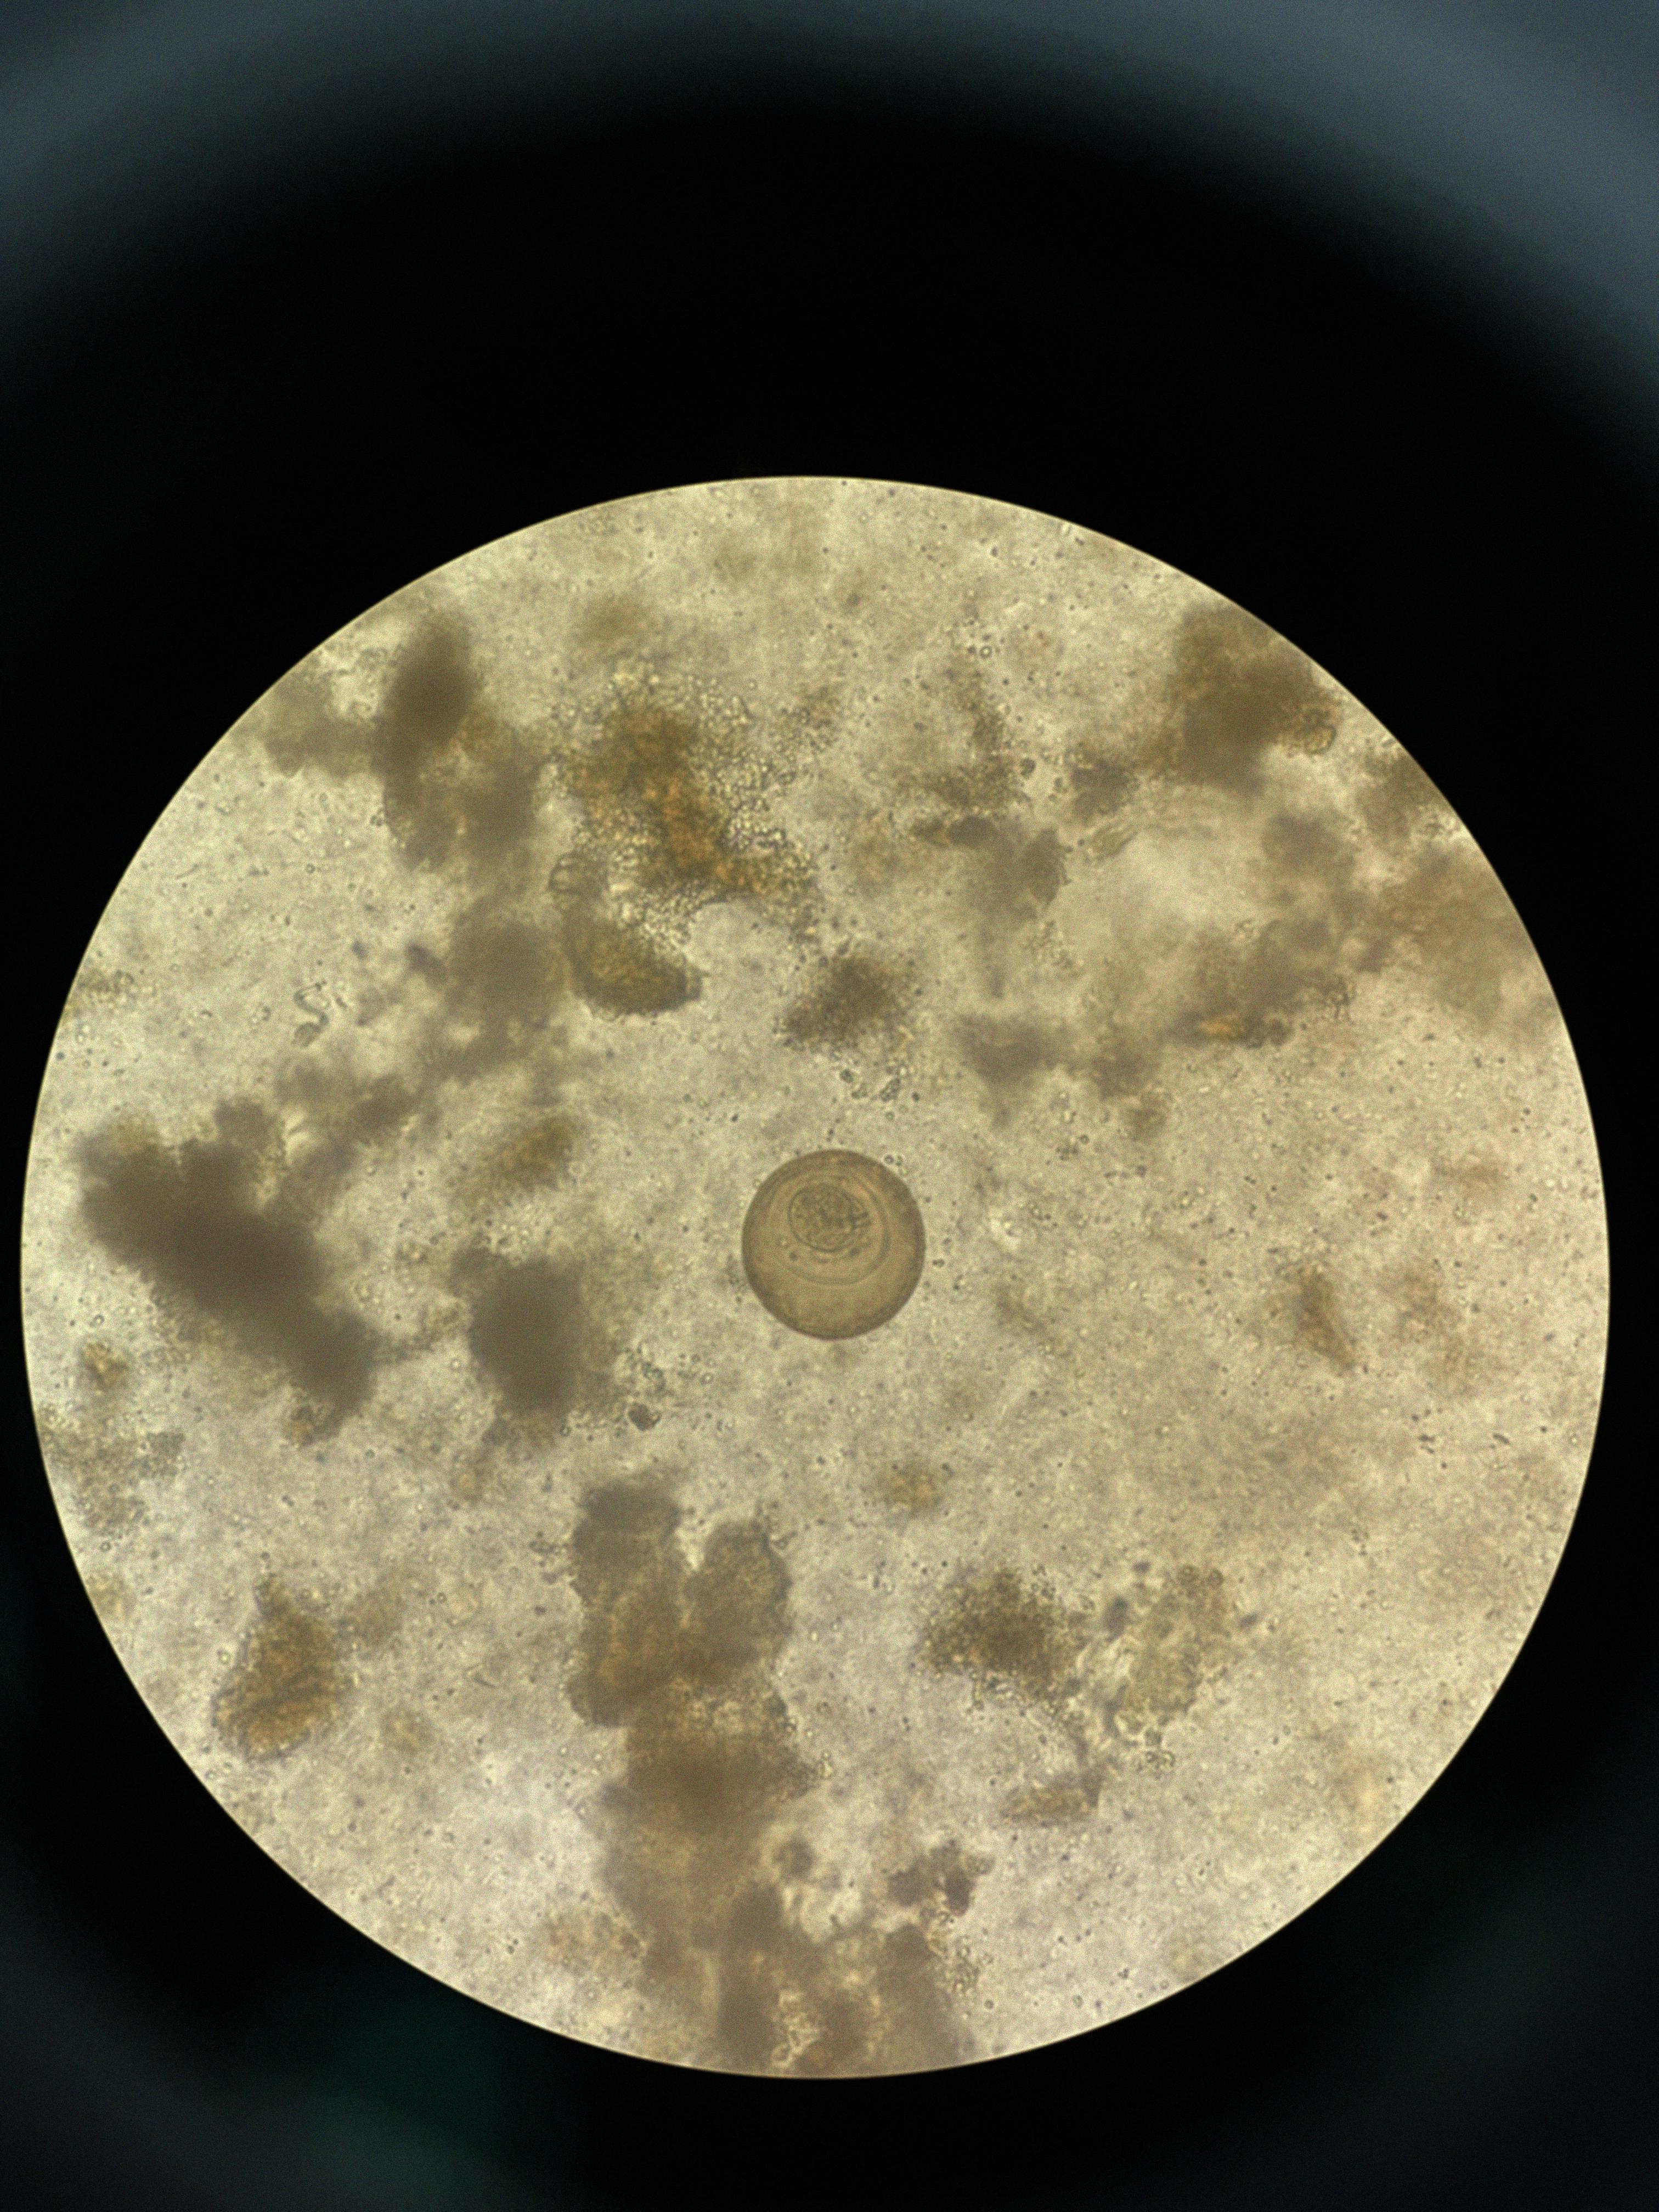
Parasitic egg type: Hymenolepis diminuta